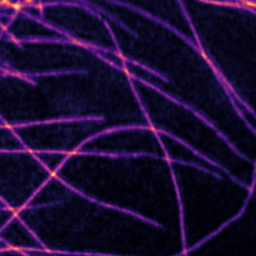
Label: Super-resolution Microtubules image